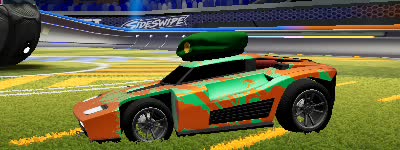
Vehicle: breakout